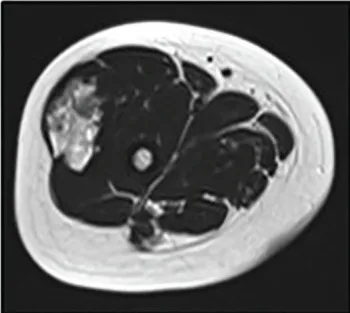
Radiological findings. T2-weighted imaging [, axial view.
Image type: radiology (mri)